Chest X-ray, PA view. Patient: 61 years old, sex M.
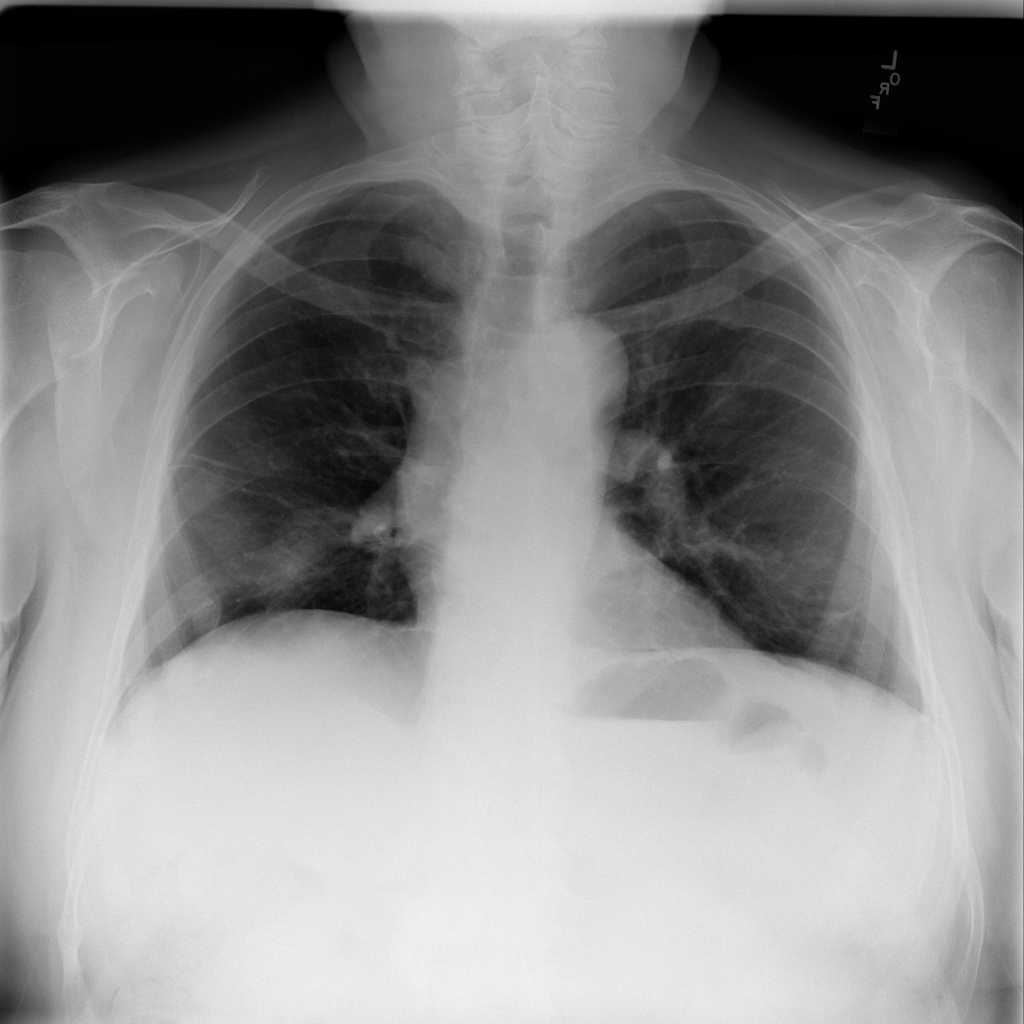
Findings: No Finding